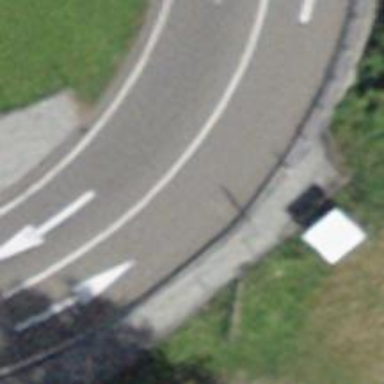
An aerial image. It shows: Asphalt trunk link road.